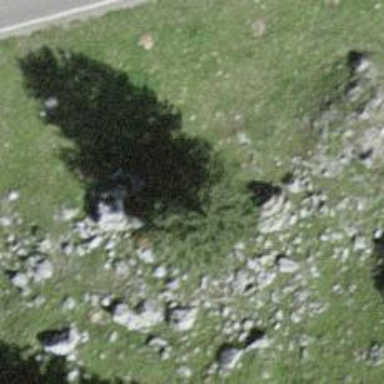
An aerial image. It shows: Evergreen needle-leaved tree.